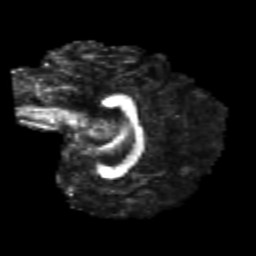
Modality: FA
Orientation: sagittal
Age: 24
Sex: female
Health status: healthy
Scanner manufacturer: philips
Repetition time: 7.385 s
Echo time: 0.08599 s